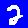
Digit: 2